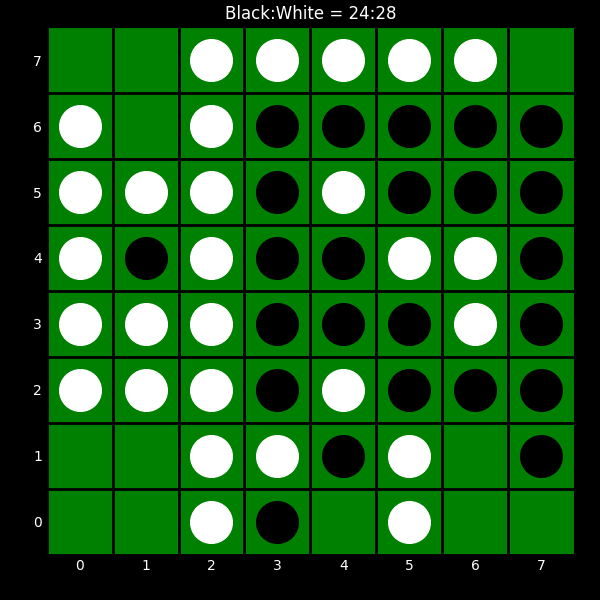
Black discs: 24
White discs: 28